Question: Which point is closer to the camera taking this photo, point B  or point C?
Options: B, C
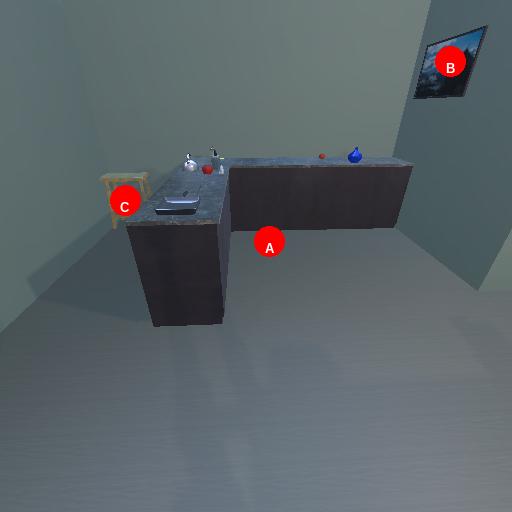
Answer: B